Interaction volume radius: 10 \u00c5
Interaction volume height: 30 \u00c5
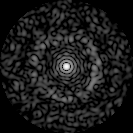
Disorder parameter: 0.8366